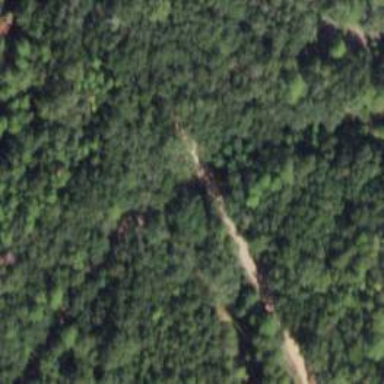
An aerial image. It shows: Disused railway spur service.